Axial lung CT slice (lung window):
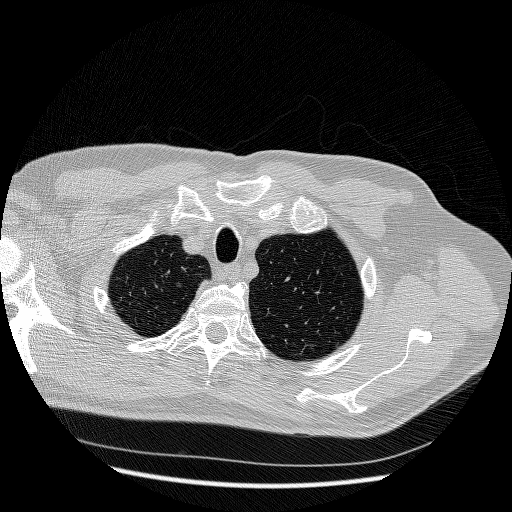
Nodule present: yes
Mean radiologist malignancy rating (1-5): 2